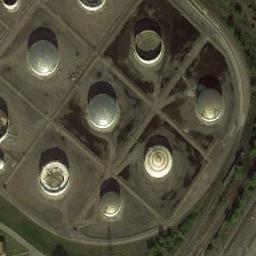
Label: storage tanks